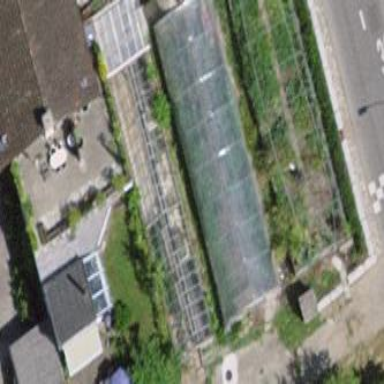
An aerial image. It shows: Greenhouse.